Question: I try clicking on all divs but event works for last divs. how to call function for each div ?
i want which div has been clicked the javascript call function for this.

'''
<svg height="300" width="300" class="centerization">
<style>
.es{
margin-top: 30px;
}
.es:hover {
cursor: pointer;
}
</style>
<rect height="40" width="80" fill="blue" rx="5" ry="5" class="es">
</rect>
<rect height="40" width="80" fill="blue" rx="5" ry="5" class="es"
x="100"></rect>
<rect height="40" width="80" fill="blue" rx="5" ry="5" class="es"
x="200"></rect>
<rect height="40" width="80" fill="blue" rx="5" ry="5" class="es"
y="100"></rect>
<rect height="40" width="80" fill="blue" rx="5" ry="5" class="es"
y="100" x="100"></rect>
<rect height="40" width="80" fill="blue" rx="5" ry="5" class="es"
y="100" x="200"></rect>
<rect height="40" width="80" fill="blue" rx="5" ry="5" class="es"
y="200"></rect>
<rect height="40" width="80" fill="blue" rx="5" ry="5" class="es"
y="200" x="100"></rect>
<rect height="40" width="80" fill="blue" rx="5" ry="5" class="es"
y="200" x="200"></rect>
</svg>
var svg = document.getElementsByClassName("es");
for (var property in svg) {
svg[property].addEventListener("click",function(){
alert("clicked"+svg[property]);
});
};
'''
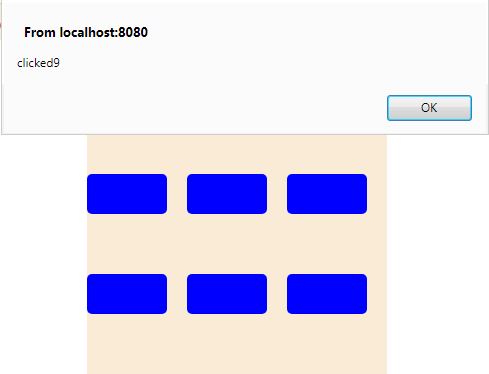
Answer: The getElementsBy* methods return HTMLCollections, which can be difficult to work with. Consider using querySelectorAll instead, which returns a static NodeList - unlike an HTMLCollection, it can be iterated over directly, it won't change while it's being iterated over, and it's much more flexible.
'''
document.querySelectorAll('.es')
.forEach((es) => {
es.addEventListener('click', () => alert('clicked ' + es.outerHTML));
});
'''
'''
.es {
margin-top: 30px;
}
.es:hover {
cursor: pointer;
}
'''
'''
<svg>
<rect height="40" width="80" fill="blue" rx="5" ry="5" class="es">
</rect>
<rect height="40" width="80" fill="blue" rx="5" ry="5" class="es" x="100"></rect>
<rect height="40" width="80" fill="blue" rx="5" ry="5" class="es" x="200"></rect>
<rect height="40" width="80" fill="blue" rx="5" ry="5" class="es" y="100"></rect>
<rect height="40" width="80" fill="blue" rx="5" ry="5" class="es" y="100" x="100"></rect>
<rect height="40" width="80" fill="blue" rx="5" ry="5" class="es" y="100" x="200"></rect>
<rect height="40" width="80" fill="blue" rx="5" ry="5" class="es" y="200"></rect>
<rect height="40" width="80" fill="blue" rx="5" ry="5" class="es" y="200" x="100"></rect>
<rect height="40" width="80" fill="blue" rx="5" ry="5" class="es" y="200" x="200"></rect>
</svg>
'''